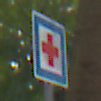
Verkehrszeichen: ErsteHilfe
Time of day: MorningAfternoon
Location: Outdoor (Urban)
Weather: Overcast
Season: NotSpecified
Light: Natural